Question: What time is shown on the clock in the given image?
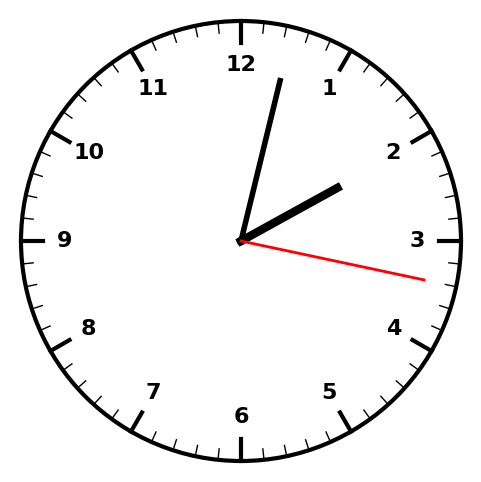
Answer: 02:02:17